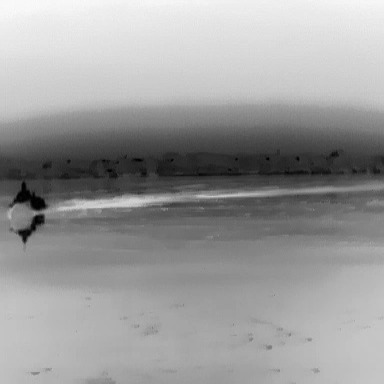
There is a warship in the infrared image.